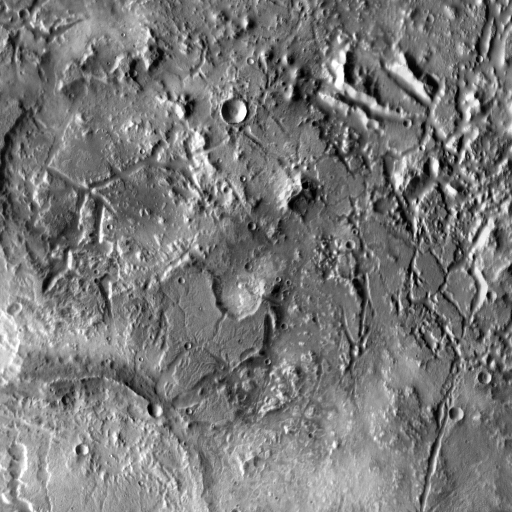
Crater classes present: Background, Other, Buried